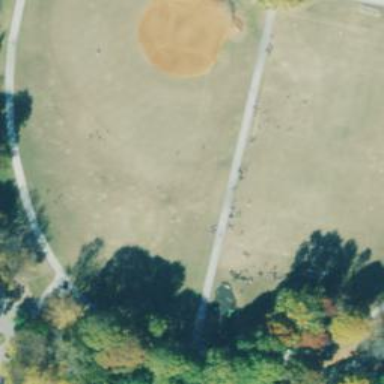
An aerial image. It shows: Baseball pitch for leisure land.